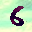
Label: 6